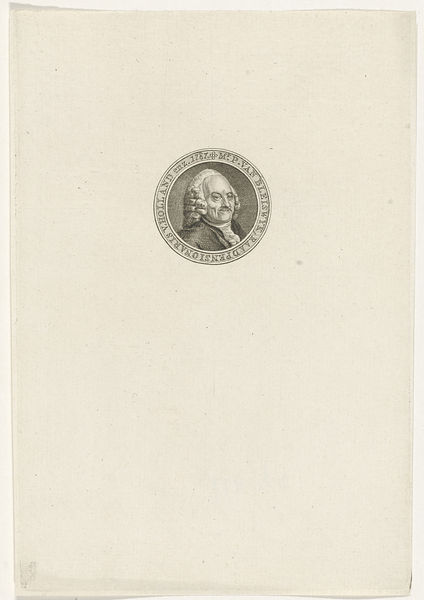
Titel: Portret van Pieter van Bleiswijk
Künstler: Abraham Jacobsz. Hulk
Standort: Amsterdam
Institution: Rijksmuseum
Schlagwörter: homme, portrait, gravure, papier, cercle, col, perruque, médaillon, miniature, proportion